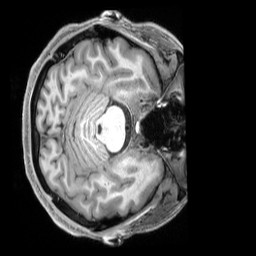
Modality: T1w
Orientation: axial
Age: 34
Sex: male
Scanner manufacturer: siemens
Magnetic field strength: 3 T
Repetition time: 2.3 s
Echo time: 0.00229 s